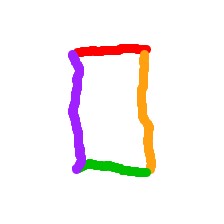
Shape: rectangle